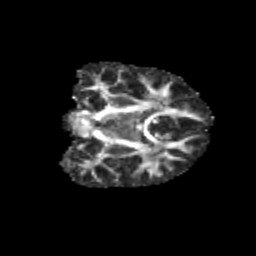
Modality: FA
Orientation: coronal
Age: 13
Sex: male
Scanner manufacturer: siemens
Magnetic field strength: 3 T
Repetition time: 3.8 s
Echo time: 0.07 s